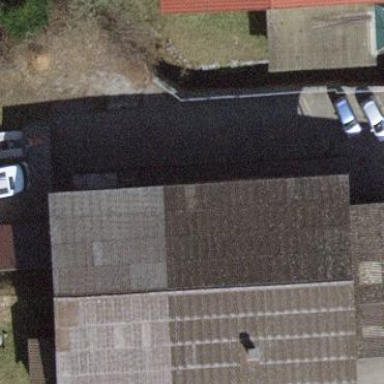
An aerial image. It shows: Industrial building.